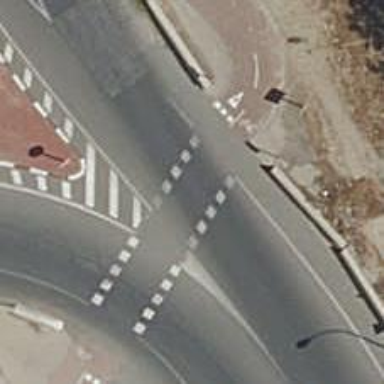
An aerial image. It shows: Uncontrolled road crossing.